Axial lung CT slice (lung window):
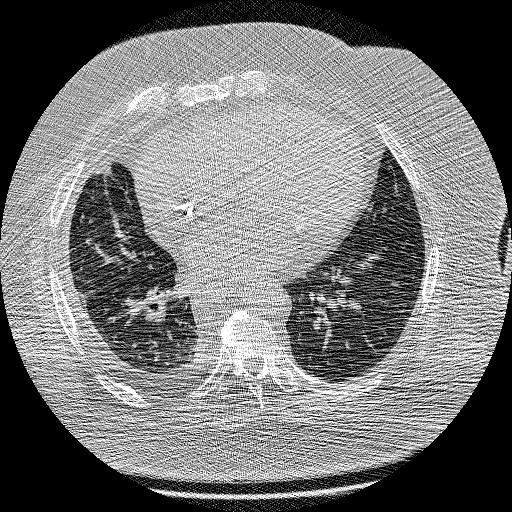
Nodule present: no